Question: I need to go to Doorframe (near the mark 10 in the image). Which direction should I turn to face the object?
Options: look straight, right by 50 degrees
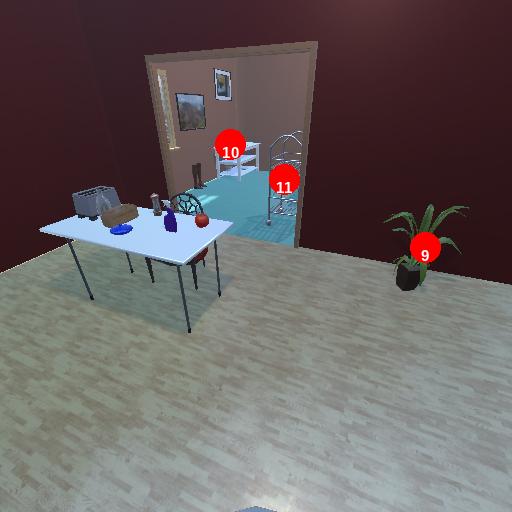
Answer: look straight